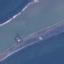
Land use / land cover: River